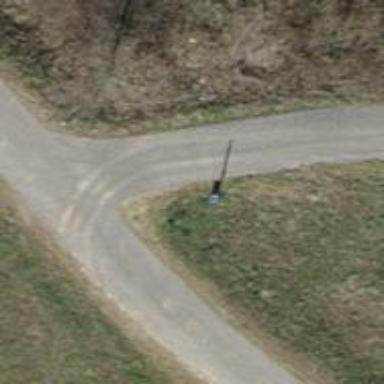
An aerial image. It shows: Trash waste basket next to guidepost.